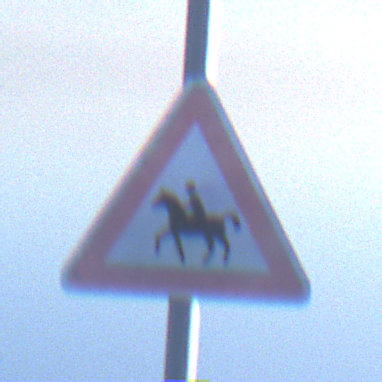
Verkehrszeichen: ReiterRechts
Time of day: MorningAfternoon
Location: Outdoor (Nature)
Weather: PartlyCloudy
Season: NotSpecified
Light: Natural